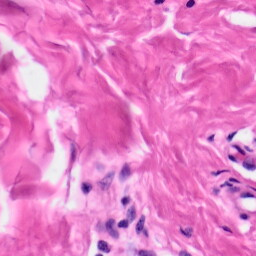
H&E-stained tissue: Skin